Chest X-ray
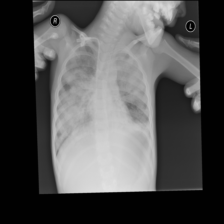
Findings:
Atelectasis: negative
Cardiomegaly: negative
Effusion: negative
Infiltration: negative
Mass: negative
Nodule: negative
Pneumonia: negative
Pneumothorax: negative
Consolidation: positive
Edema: negative
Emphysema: negative
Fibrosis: negative
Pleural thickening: negative
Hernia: negative